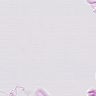
Metastatic tissue present: no